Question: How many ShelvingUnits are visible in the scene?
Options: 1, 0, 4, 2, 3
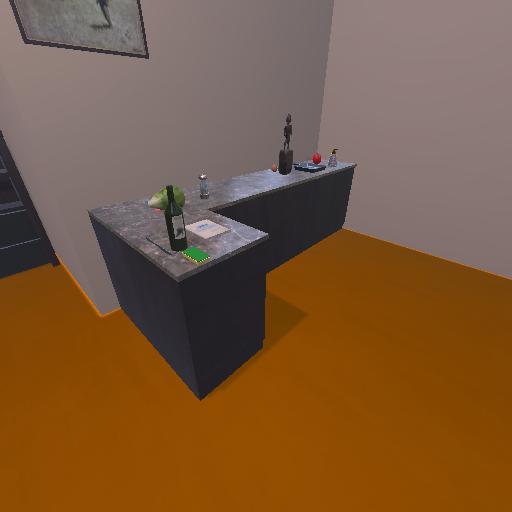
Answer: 1